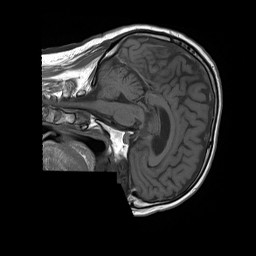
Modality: T1w
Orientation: sagittal
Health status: ill
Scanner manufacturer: siemens
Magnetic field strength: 1.5 T
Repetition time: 0.477 s
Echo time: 0.0082 s